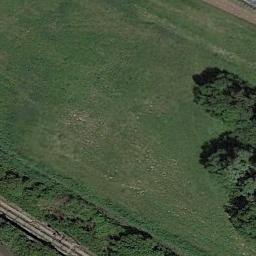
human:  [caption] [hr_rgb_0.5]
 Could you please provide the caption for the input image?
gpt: Many trees are on the meadow .

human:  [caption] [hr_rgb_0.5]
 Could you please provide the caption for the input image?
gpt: This meadow has dense grasses and some trees and a road goes through the meadow .

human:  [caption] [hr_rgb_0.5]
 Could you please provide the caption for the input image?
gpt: There is a straight road and a winding path by the grass .

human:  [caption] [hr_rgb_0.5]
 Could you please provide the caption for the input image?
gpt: There are many green trees and several roads on the green grass .

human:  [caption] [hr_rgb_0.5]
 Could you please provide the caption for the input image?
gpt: There are some green trees beside the green meadow .